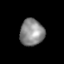
Tissue: skin
Cell type: Epithelial cells
Senescence score: 0.8541
Nuclear area (px): 635
Mean DAPI intensity: 137.961